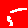
Digit: 5